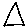
Label: triangle